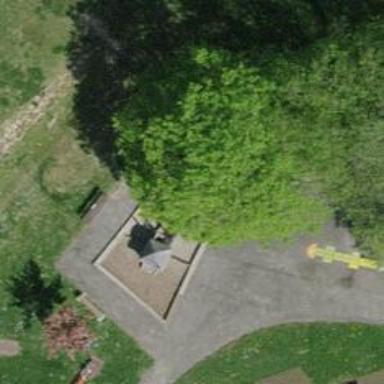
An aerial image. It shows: Playground area for leisure activities on the land.